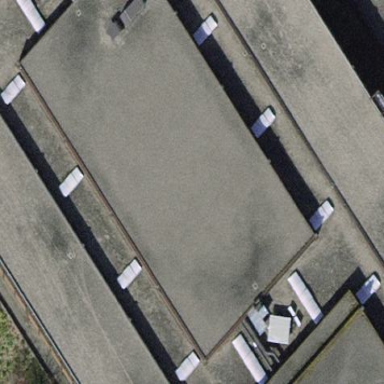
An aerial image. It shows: Building with gravel roof.